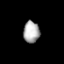
Tissue: prostate
Cell type: T cells
Senescence score: 0.3536
Nuclear area (px): 343
Mean DAPI intensity: 172.271